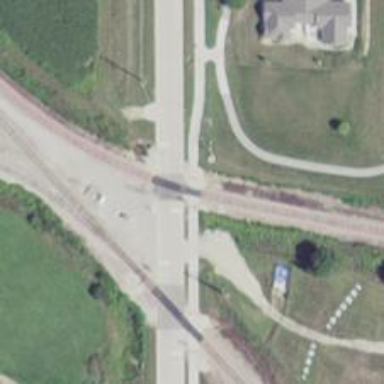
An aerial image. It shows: Railway crossing.